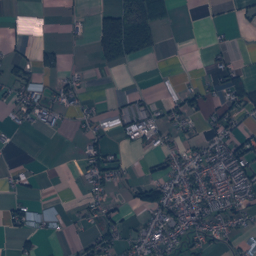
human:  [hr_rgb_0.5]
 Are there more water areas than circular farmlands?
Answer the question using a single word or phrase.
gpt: yes

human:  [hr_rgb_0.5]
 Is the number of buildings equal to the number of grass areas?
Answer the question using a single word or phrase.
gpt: no

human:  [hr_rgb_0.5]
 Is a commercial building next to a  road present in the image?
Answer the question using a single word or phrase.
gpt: yes

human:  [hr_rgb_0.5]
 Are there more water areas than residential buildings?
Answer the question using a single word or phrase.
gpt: no

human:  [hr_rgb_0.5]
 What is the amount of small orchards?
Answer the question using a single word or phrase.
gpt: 1

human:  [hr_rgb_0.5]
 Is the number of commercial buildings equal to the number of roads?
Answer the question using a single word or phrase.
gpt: no

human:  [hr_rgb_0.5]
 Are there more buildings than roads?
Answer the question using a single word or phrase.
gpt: yes

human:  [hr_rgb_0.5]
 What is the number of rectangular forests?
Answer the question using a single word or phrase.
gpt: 20

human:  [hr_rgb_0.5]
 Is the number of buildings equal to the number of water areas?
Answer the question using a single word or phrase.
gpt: no

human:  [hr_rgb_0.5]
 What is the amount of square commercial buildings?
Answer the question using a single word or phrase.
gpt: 0

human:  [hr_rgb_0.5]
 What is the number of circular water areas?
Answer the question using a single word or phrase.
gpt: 1

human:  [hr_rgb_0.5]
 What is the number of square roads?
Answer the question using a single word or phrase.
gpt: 0

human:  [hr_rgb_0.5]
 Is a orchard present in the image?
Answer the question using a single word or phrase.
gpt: yes

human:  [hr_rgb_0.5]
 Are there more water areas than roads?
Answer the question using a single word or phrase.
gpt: no

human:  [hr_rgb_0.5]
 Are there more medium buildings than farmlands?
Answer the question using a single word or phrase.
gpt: no

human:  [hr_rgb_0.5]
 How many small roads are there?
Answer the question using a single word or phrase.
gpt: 307

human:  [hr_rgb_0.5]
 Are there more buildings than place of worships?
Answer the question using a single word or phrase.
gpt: yes

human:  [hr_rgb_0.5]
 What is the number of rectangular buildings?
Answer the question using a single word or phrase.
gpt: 992

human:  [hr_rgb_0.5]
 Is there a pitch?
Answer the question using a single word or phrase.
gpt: yes

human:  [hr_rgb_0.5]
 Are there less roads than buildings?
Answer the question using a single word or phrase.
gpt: yes

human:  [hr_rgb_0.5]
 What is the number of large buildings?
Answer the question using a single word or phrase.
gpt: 5

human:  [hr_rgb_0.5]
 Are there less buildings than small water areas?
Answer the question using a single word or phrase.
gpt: no

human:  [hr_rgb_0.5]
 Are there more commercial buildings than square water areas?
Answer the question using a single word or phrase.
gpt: yes

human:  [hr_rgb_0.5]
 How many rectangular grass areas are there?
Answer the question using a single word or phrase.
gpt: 61

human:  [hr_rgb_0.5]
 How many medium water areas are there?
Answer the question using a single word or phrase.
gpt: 2

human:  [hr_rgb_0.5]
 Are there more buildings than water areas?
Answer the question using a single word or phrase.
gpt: yes

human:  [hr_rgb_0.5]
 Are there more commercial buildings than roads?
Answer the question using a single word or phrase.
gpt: no

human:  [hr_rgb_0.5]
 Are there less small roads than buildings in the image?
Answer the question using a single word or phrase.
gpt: yes

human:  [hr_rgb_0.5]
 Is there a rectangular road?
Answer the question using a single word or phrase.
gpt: no

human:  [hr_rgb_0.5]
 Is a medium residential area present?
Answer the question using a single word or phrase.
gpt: no

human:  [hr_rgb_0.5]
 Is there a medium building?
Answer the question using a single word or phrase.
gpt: yes

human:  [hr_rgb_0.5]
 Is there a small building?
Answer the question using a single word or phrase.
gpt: yes

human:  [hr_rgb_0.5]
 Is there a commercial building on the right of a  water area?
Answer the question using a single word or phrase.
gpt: yes

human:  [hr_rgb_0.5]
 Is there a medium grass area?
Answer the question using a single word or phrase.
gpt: yes

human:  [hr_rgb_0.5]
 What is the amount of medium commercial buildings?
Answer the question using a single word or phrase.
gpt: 7

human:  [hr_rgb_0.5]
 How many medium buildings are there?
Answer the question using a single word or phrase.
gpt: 15